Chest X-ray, PA view. Patient: 38 years old, sex F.
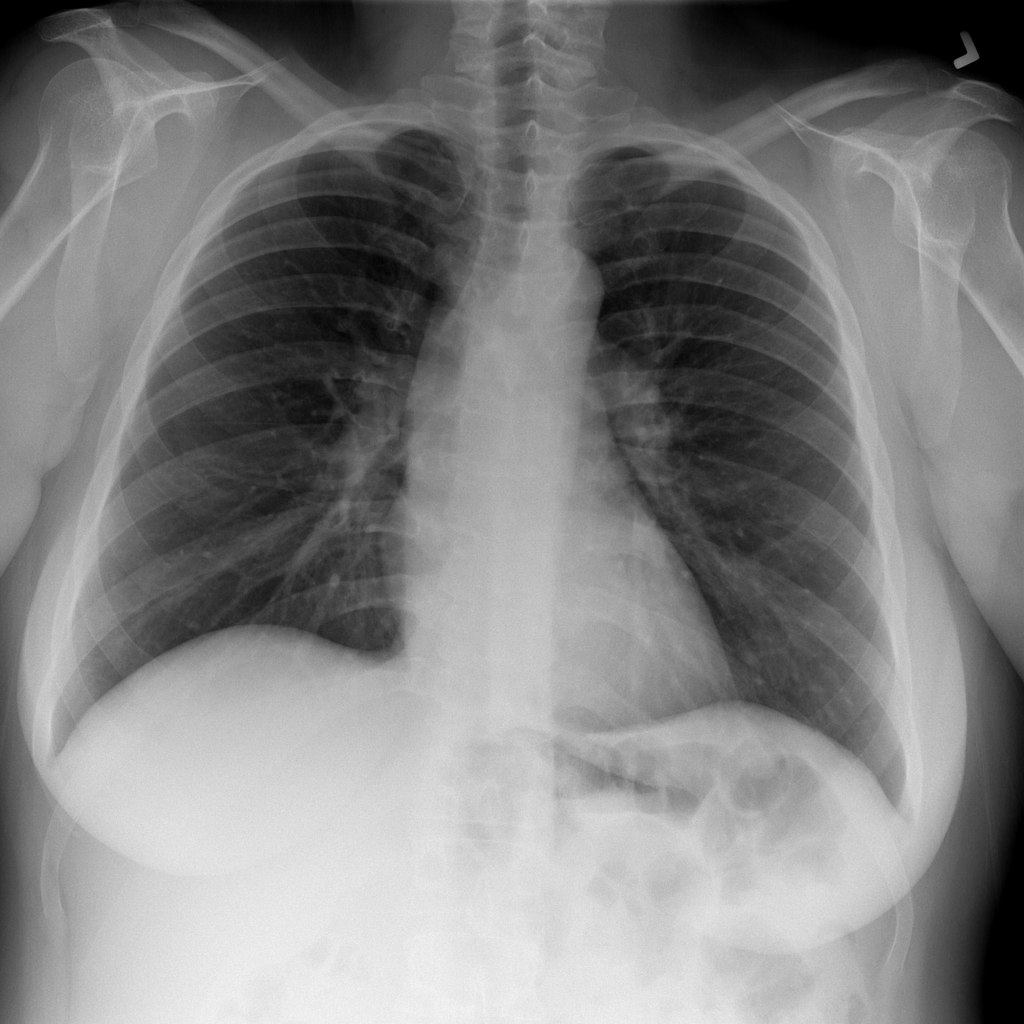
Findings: No Finding